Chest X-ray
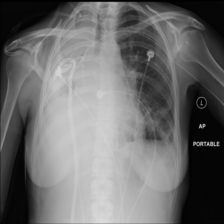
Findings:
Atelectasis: negative
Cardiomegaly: negative
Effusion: negative
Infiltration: negative
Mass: negative
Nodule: negative
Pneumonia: negative
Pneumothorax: negative
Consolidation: negative
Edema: negative
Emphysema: negative
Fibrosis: negative
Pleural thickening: negative
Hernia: negative